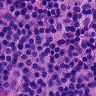
Metastatic tissue present: no